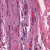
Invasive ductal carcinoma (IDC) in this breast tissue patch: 1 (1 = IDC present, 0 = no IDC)